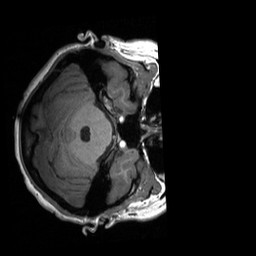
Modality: T1w
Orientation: axial
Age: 28
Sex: female
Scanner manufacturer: siemens
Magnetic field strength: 3 T
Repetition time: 1.9 s
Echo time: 0.00226 s